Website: apple
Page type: billing-address
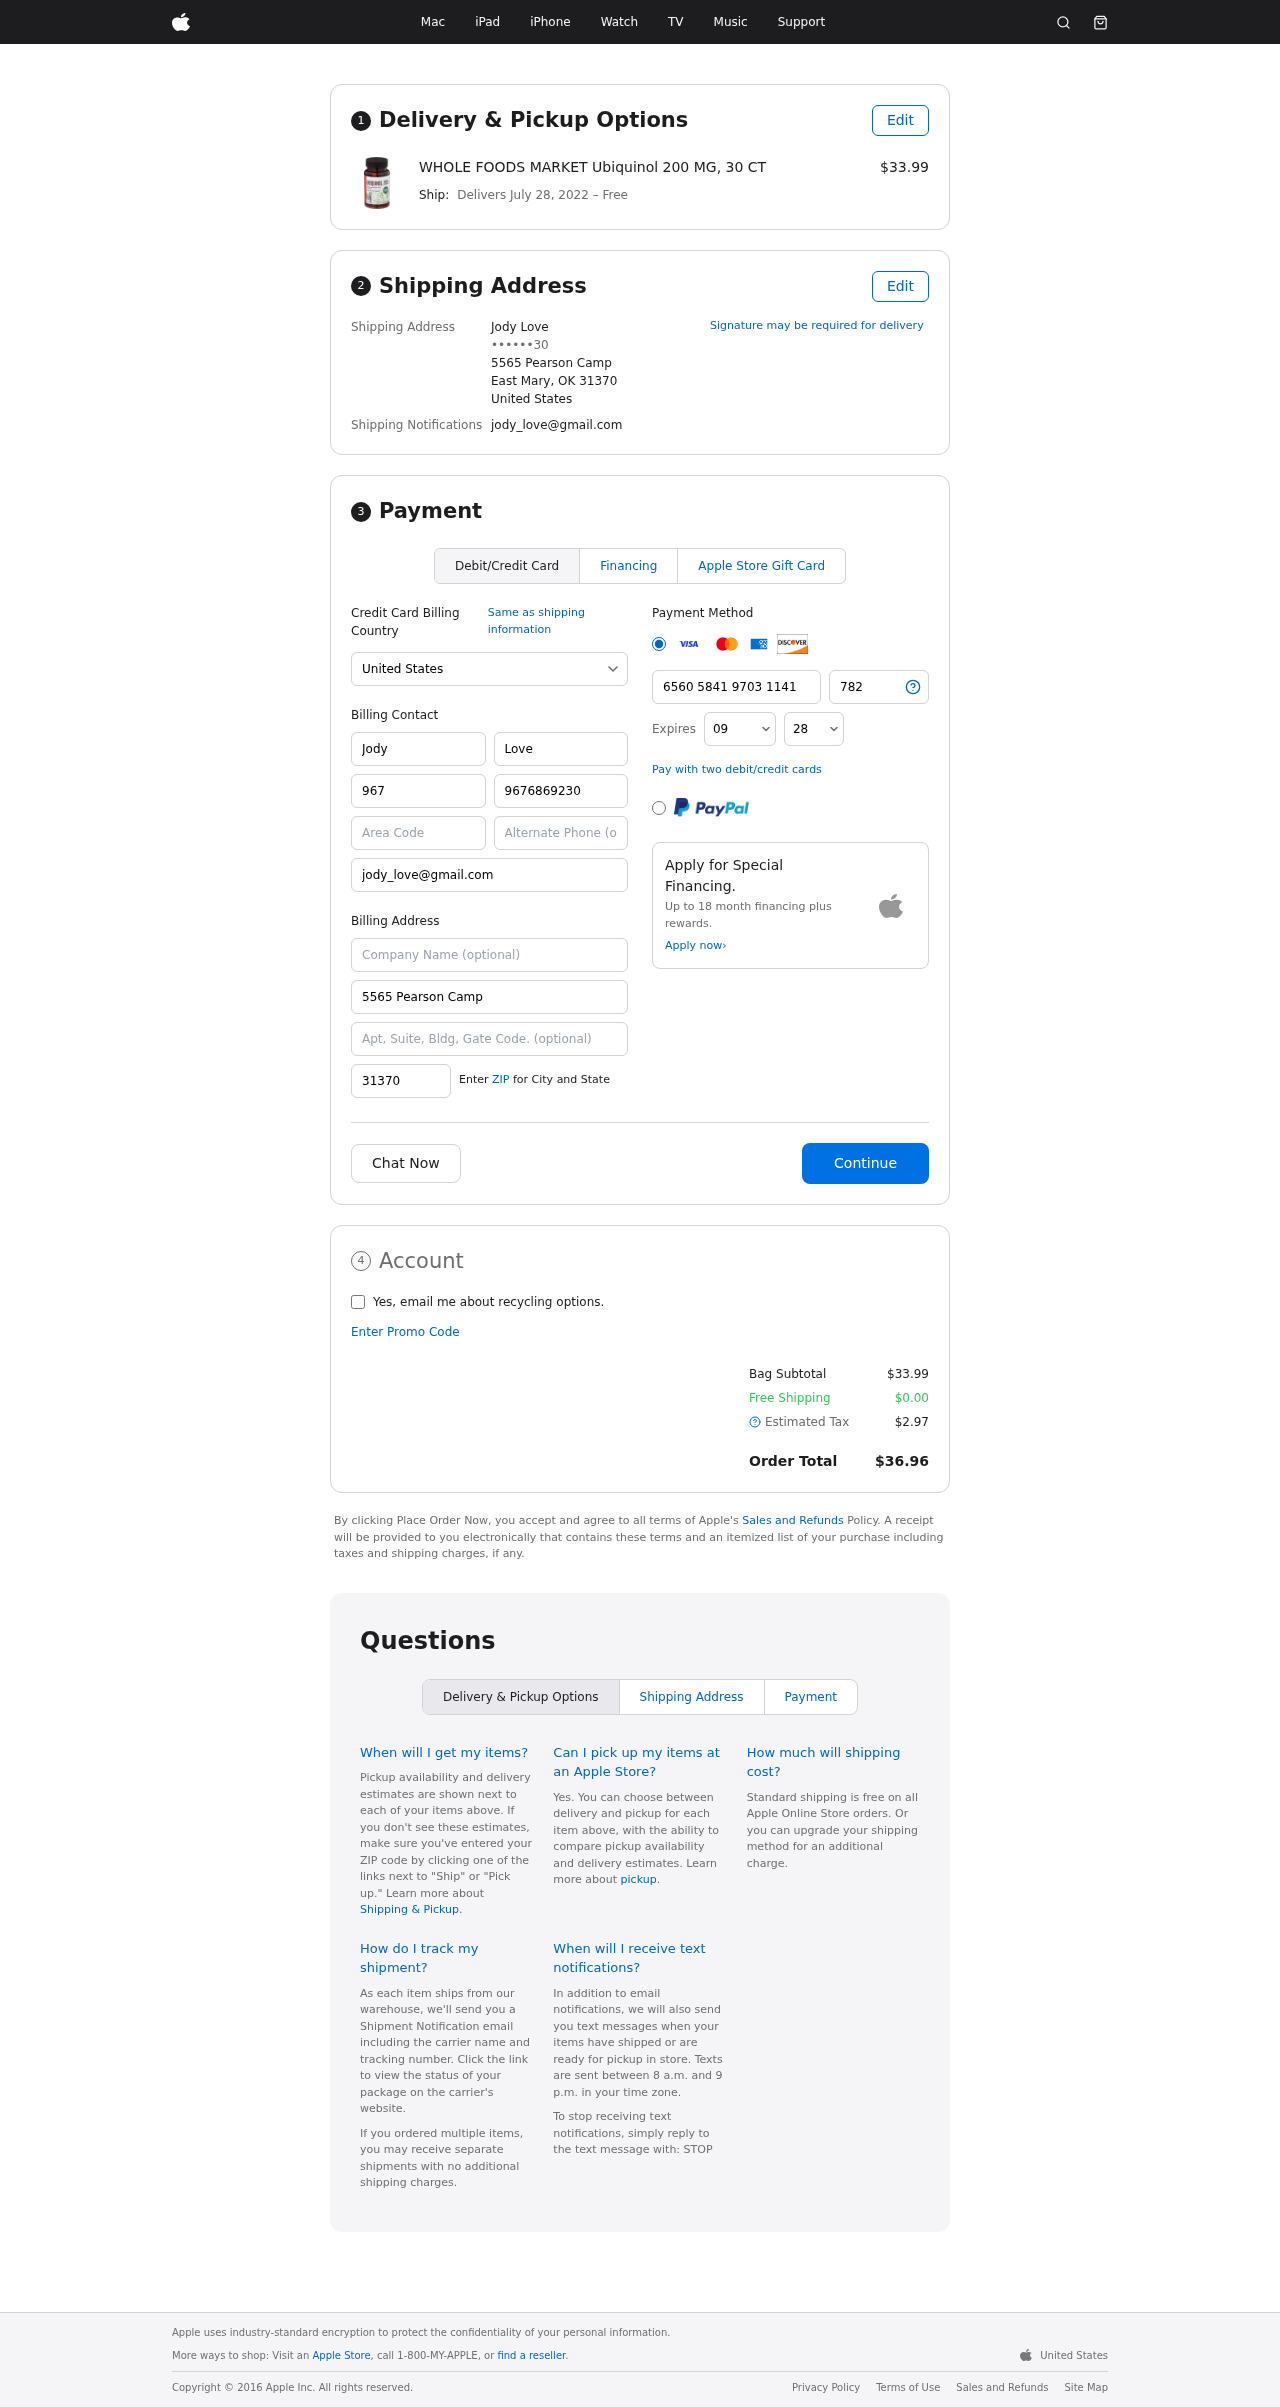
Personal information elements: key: PII_CARD_CVV
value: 782
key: PII_CARD_EXPIRY_MONTH
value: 09
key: PII_CARD_EXPIRY_YEAR
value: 28
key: PII_CARD_NUMBER
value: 6560 5841 9703 1141
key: PII_CITY_STATE_ZIP
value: East Mary, OK 31370
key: PII_COUNTRY
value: United States
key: PII_EMAIL
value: jody_love@gmail.com
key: PII_FULLNAME
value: Jody Love
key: PII_STREET
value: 5565 Pearson Camp
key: PII_PHONE_MASKED
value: ••••••30
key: PII_BILLING_FIRSTNAME
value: Jody
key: PII_BILLING_LASTNAME
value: Love
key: PII_BILLING_PHONE_AREA
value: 967
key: PII_BILLING_PHONE
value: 9676869230
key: PII_BILLING_EMAIL
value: jody_love@gmail.com
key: PII_BILLING_STREET
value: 5565 Pearson Camp
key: PII_BILLING_POSTCODE
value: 31370
Product elements: key: PRODUCT1_NAME
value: WHOLE FOODS MARKET Ubiquinol 200 MG, 30 CT
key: PRODUCT1_PRICE
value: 33.99
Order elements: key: ORDER_DELIVERY_DATE
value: July 28, 2022
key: ORDER_SUBTOTAL
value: $33.99
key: ORDER_SHIPPING_COST
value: $0.00
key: ORDER_TAX
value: $2.97
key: ORDER_TOTAL
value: $36.96